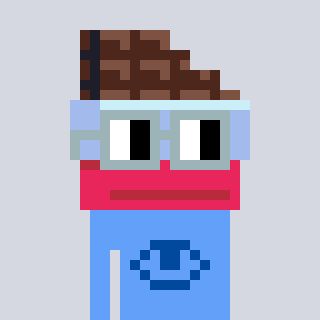
a pixel art character with square dark gray glasses, a chocolate-shaped head and a blue-colored body on a cool background